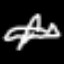
Label: airplane